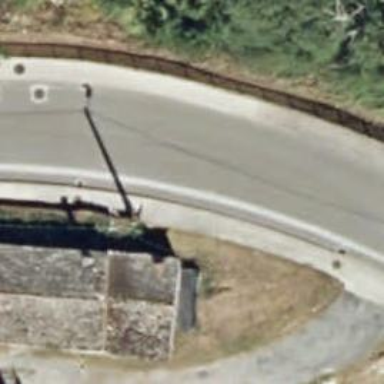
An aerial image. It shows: Sidewalk.